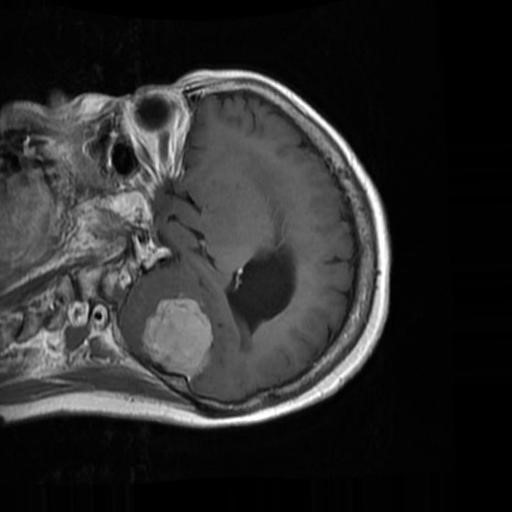
Label: brain_menin